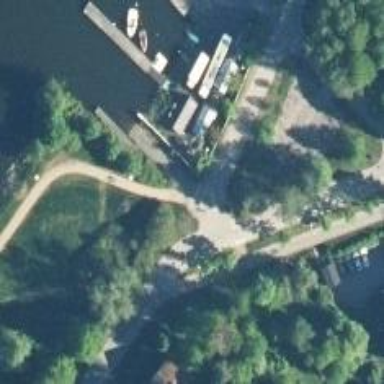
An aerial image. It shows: Slipway on leisure land.